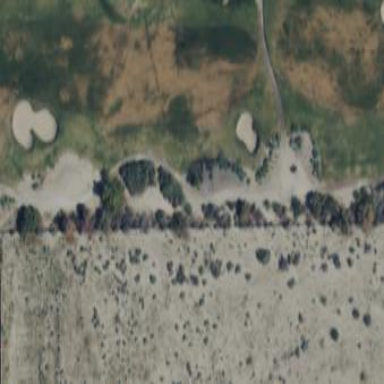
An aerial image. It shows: Grassy area designated as golf fairway.